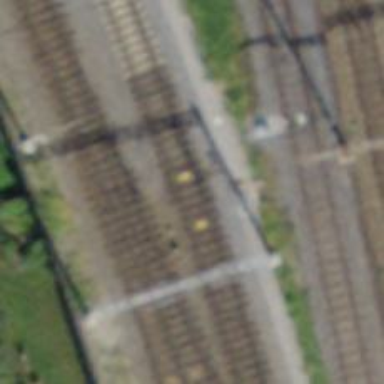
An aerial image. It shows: Railway with electrified contact lines.